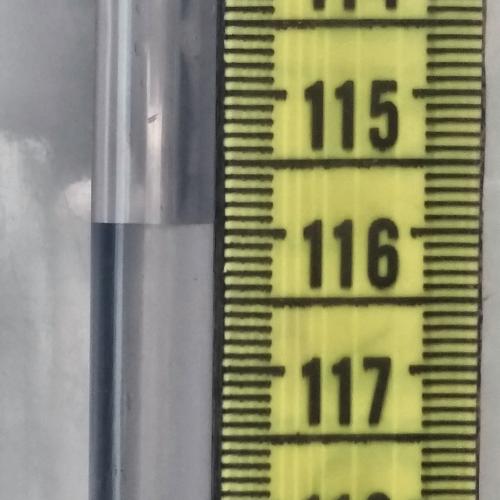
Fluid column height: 115.9 cm